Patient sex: F
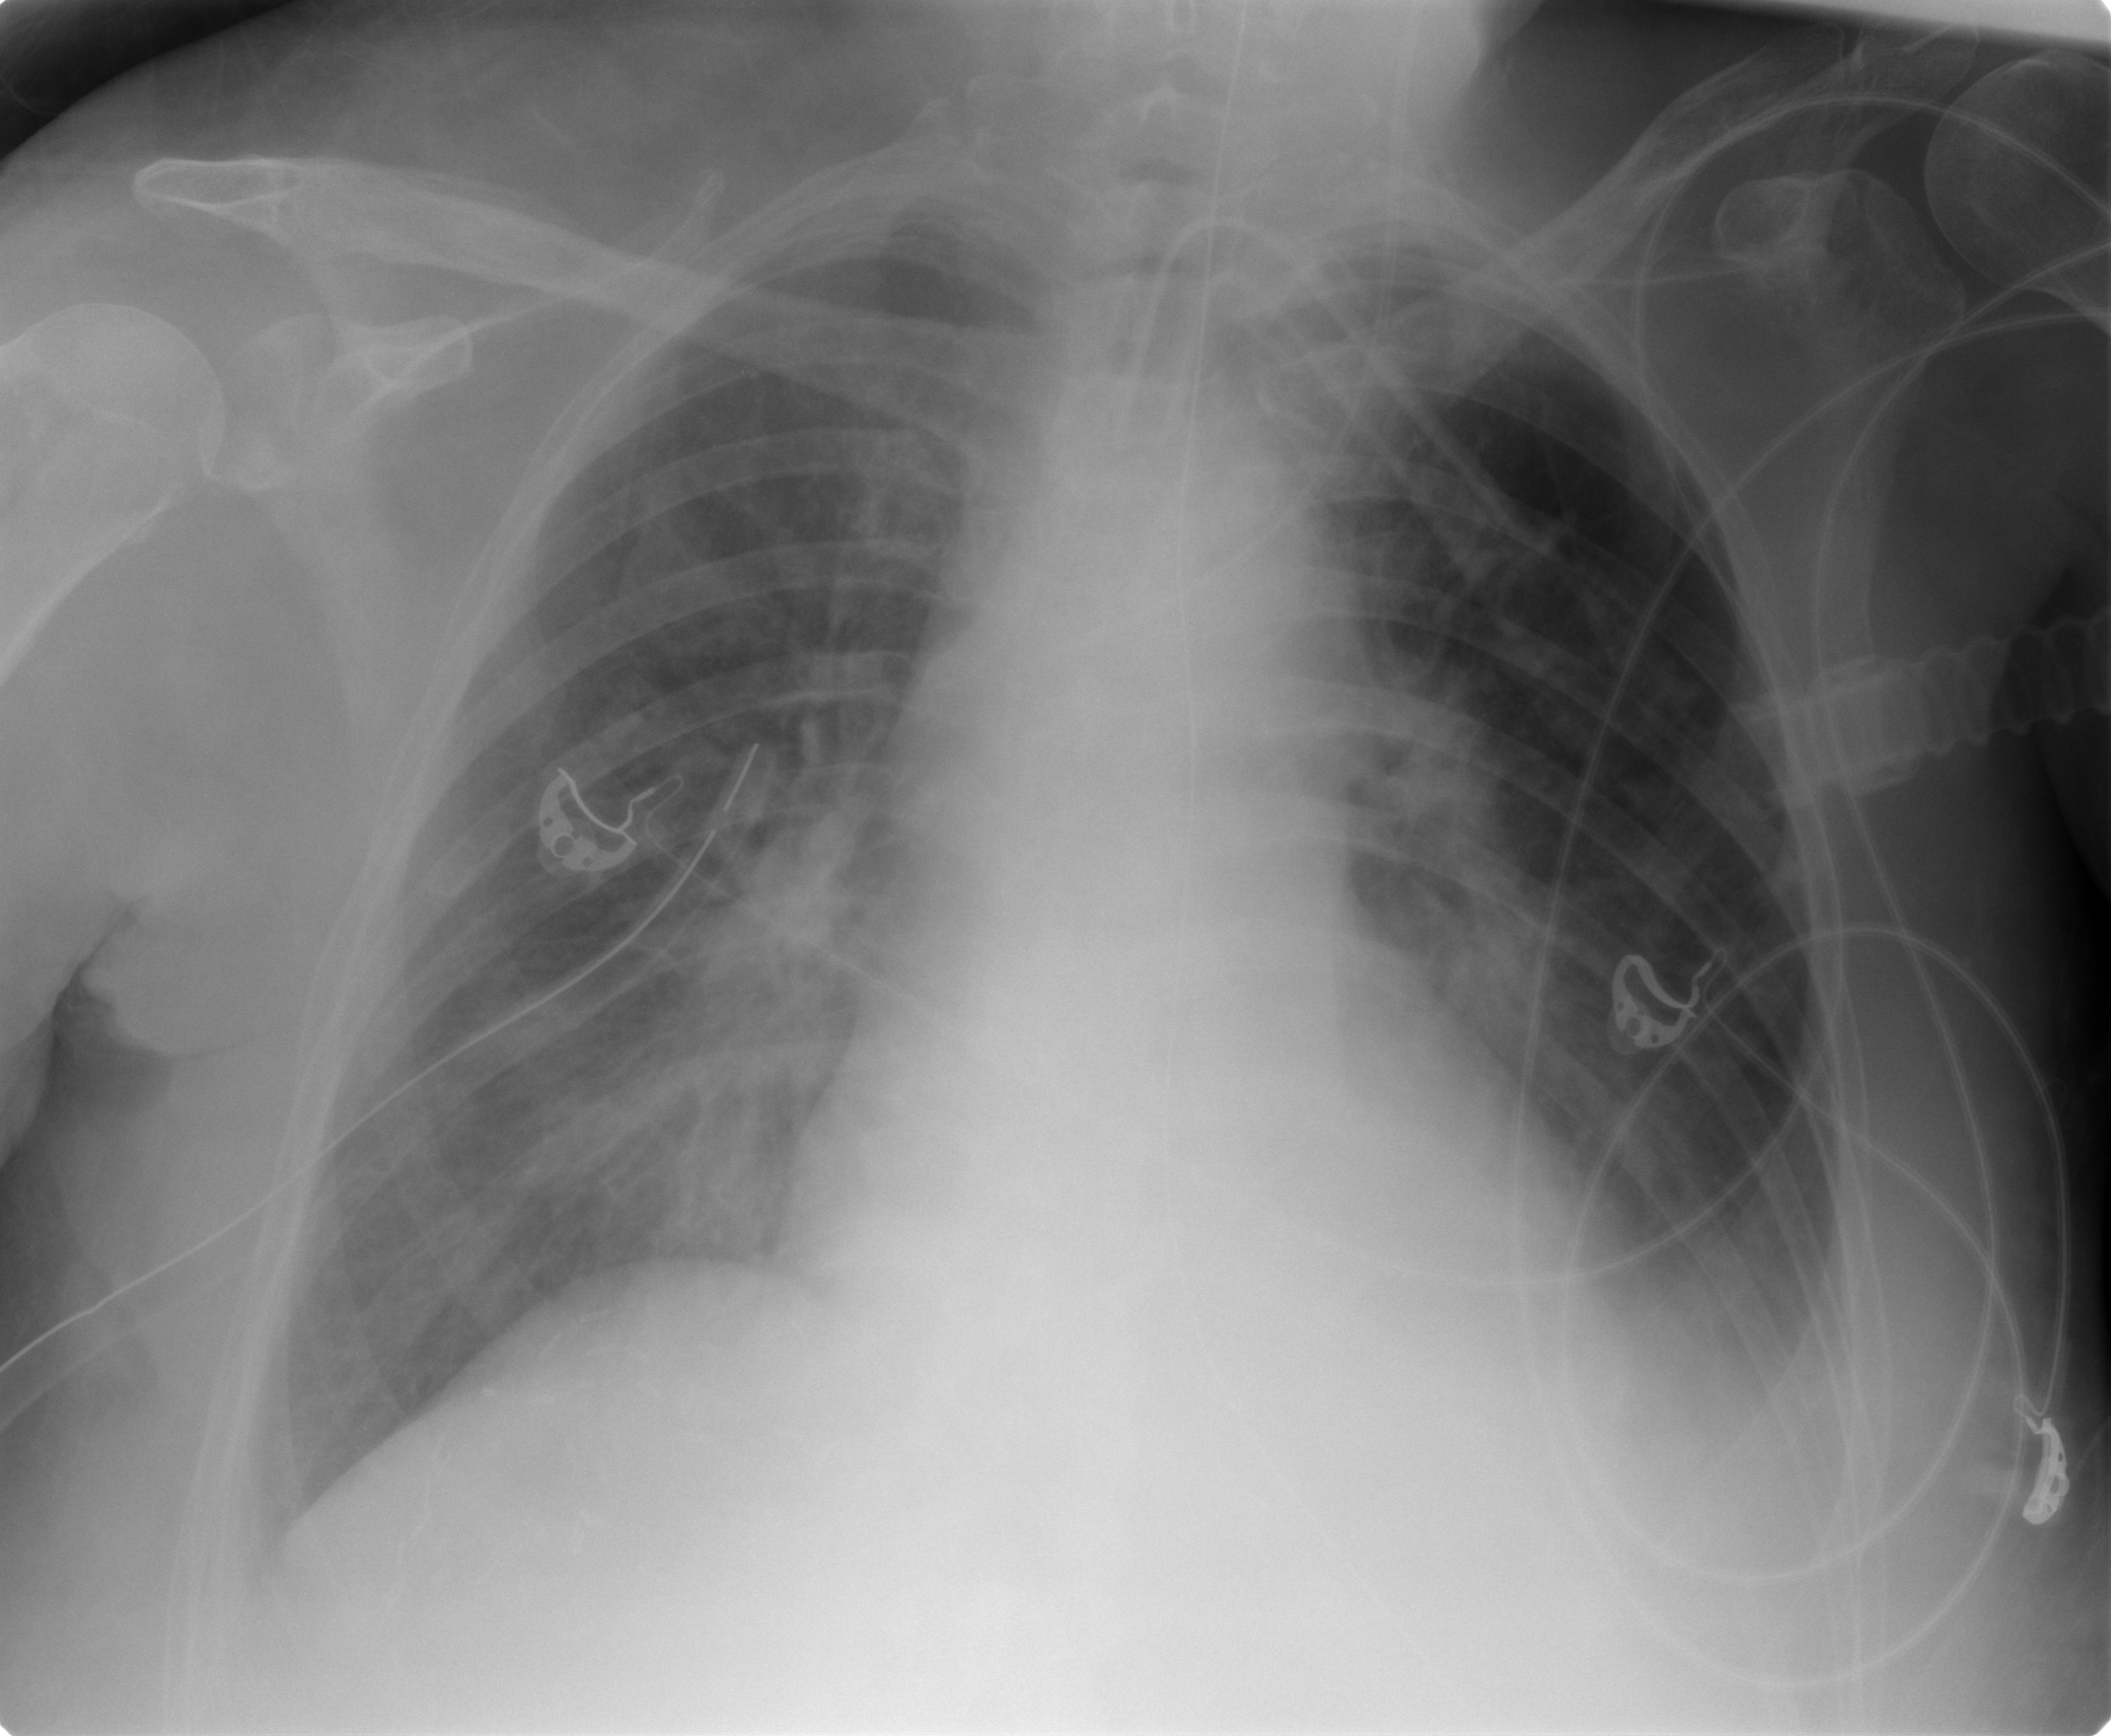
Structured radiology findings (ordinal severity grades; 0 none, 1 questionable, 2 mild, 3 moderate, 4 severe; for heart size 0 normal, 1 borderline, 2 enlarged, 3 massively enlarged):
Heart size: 0
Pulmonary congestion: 2
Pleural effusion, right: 2
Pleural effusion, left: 2
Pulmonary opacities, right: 2
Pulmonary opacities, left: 2
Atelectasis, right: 0
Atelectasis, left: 2